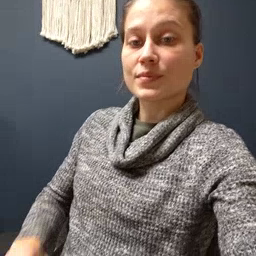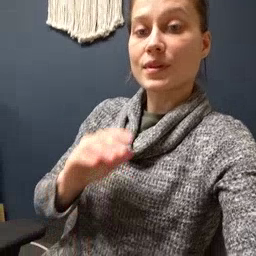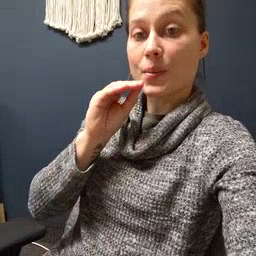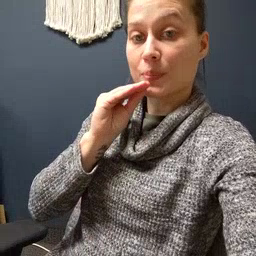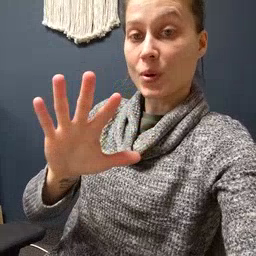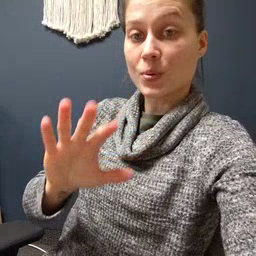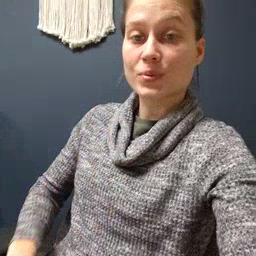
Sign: blow